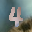
Label: 4